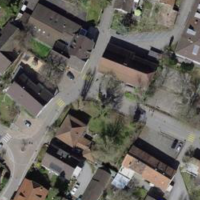
EUNIS habitat code: 54
Species observed at this site:
Sonchus asper